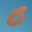
Label: 0